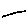
Label: line